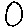
Label: circle